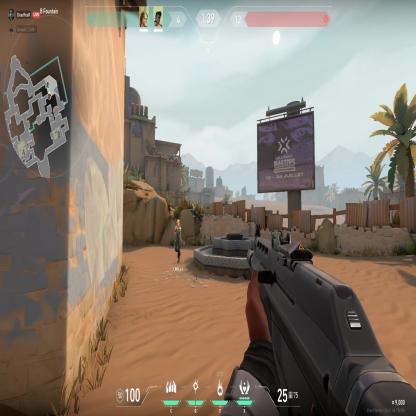
Label: teammate